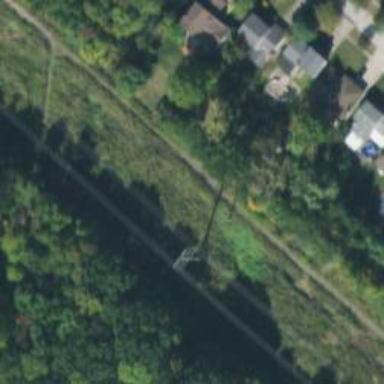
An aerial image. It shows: Power tower.